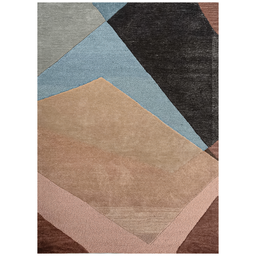
Label: decoration